Question: i have custom activity which is called from background by receiver.
After on button click i want to close activity, so cannot be opened again if user holds menu button and list of active apps is displayed.
How can i do it? I tried use finish() method and kill process, but without luck..i can always display activity from list of apps again.
Thanks for any help.
Edit:
I Just added
'''
<activity android:noHistory="true"
'''
But after finish the activity i am able to get back into the activity (See image below).
Activity is started from receiver with following flags (maybe problem is here?)
'''
intentOne.addFlags(Intent.FLAG_ACTIVITY_CLEAR_TASK | Intent.FLAG_ACTIVITY_CLEAR_TOP | Intent.FLAG_ACTIVITY_NEW_TASK);
'''

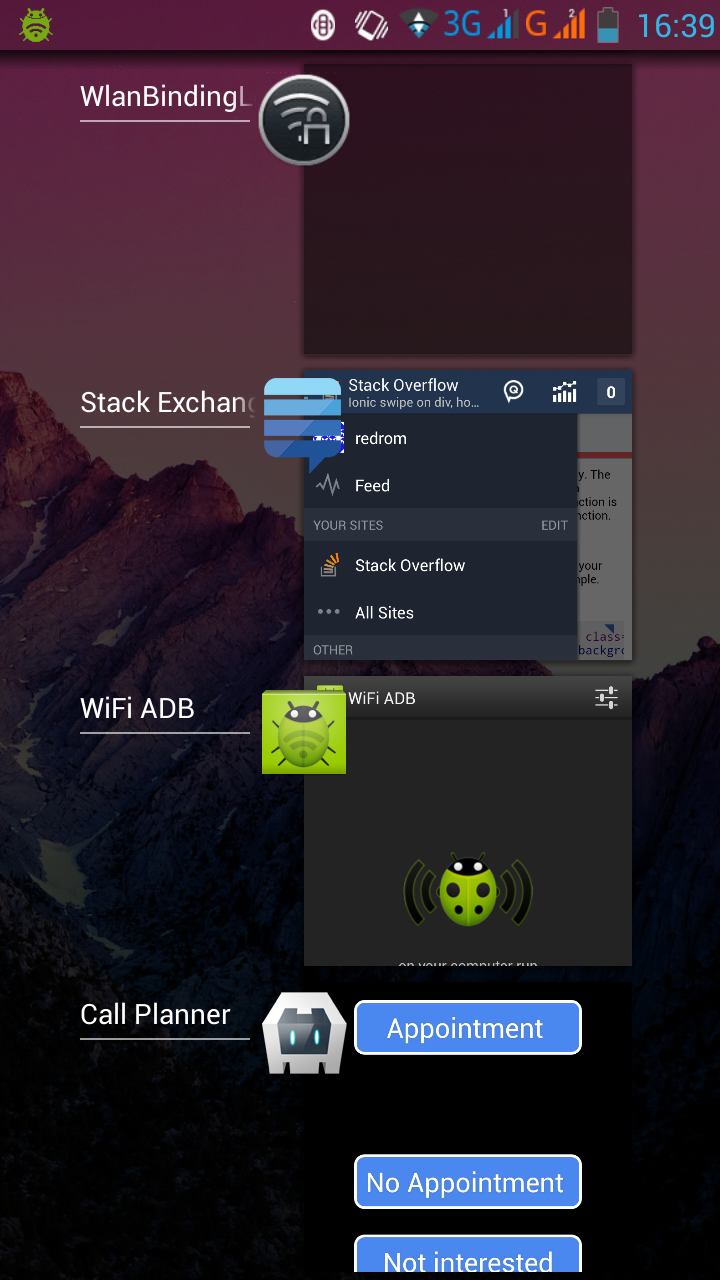
Answer: Try add 'android:launchMode="singleInstance" android:excludeFromRecents="true" android:noHistory="true"' and in AndroidMainfest